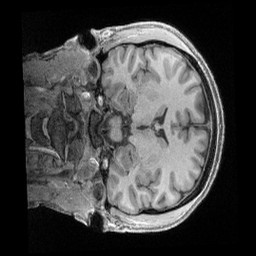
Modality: T1w
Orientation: coronal
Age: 32
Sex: male
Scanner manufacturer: siemens
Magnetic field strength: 3 T
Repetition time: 2.4 s
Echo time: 0.00241 s